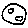
Label: moon